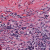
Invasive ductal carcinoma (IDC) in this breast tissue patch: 1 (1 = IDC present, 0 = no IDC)